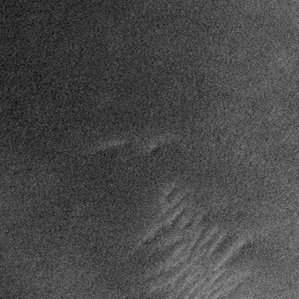
Label: frost